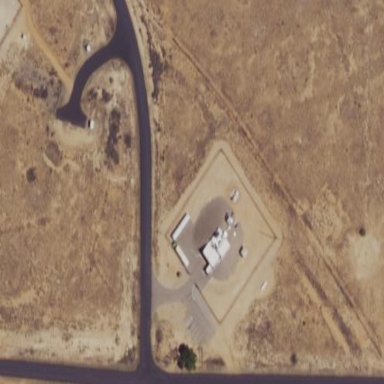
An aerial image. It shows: Military area with fence.